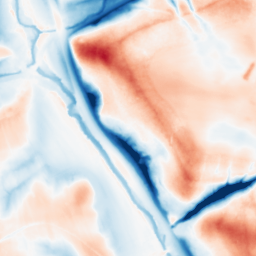
Category: multiscale
Decomposition family: dog_multiscale
Decomposition parameters: sigma_ratio: 2
n_scales: 5
base_sigma: 0.5
Upsampling method: linear_exact
Upsampling parameters: scale: 2
Upsampling scale: 2